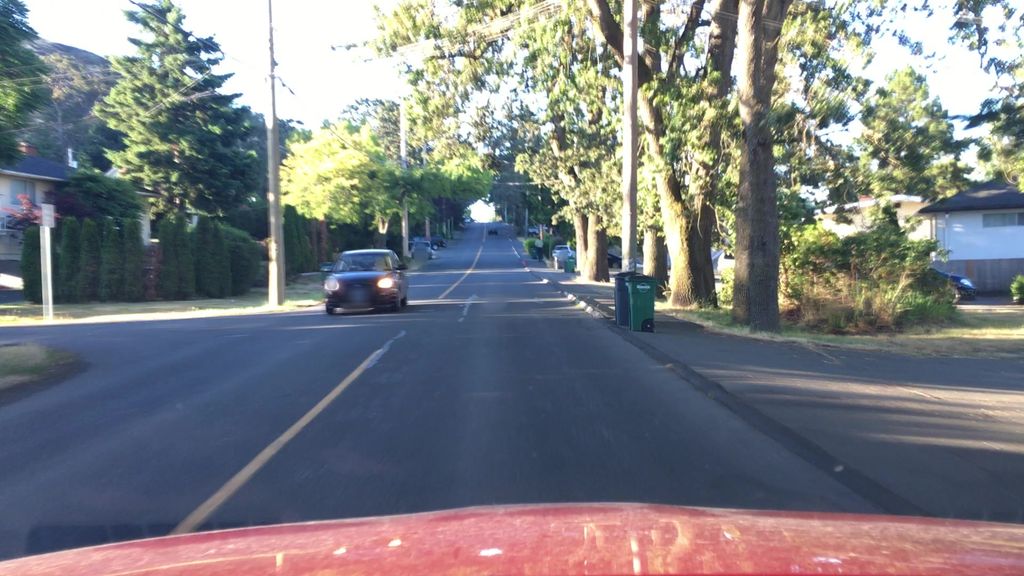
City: victoria